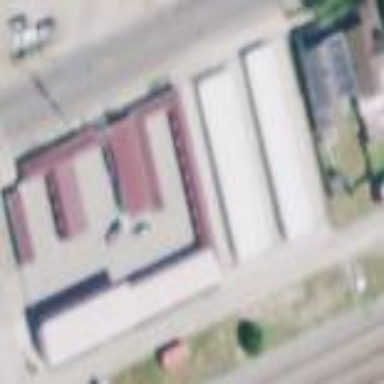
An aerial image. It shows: Storage rental shop located in building.